Question: I am just starting with Android and cannot find a way to arrange the images the way I want.
This is what I am looking for:

This is the code I am currently using, to arrange the images, which unfortunately does not work.
'''
<RelativeLayout
android:layout_width="wrap_content"
android:layout_height="0dp"
android:layout_weight="1.5"
android:orientation="horizontal"
android:layout_gravity="center">
<ImageView
android:id="@+id/imageView1"
android:layout_width="240dp"
android:layout_height="240dp"
android:src="@drawable/delicio"/>
<ImageView
android:id="@+id/imageView2"
android:layout_width="240dp"
android:layout_height="240dp"
android:src="@drawable/logoerrado"/>
</RelativeLayout>
'''
How can I arrange the images how I want?
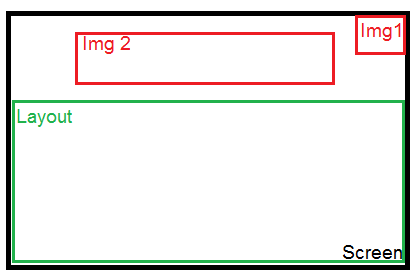
Answer: To get image1 in the upper right hand corner, use
'''
android:layout_alignParentTop="true"
android:layout_alignParentRight="true"
'''
To get image 2 in the center horizontally, use 'android:layout_centerHorizontal="true"'. Then add enough padding via 'android:paddingTop' to get it down as far as you want.
If you want another layout beneath image2, like I see in your drawing, just put 'android:layout_below="@+id/img2"' to it.